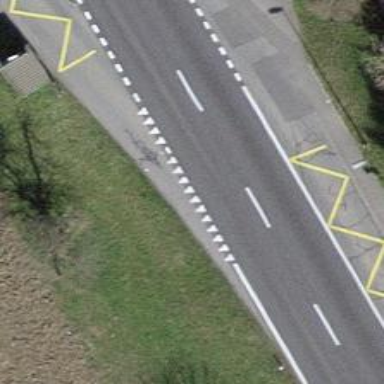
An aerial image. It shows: Bus stop with designated stop position for public transport.